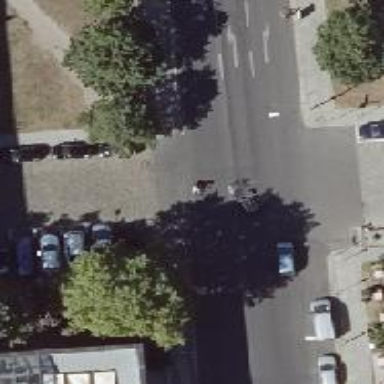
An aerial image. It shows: Asphalt footway with unmarked crossing.